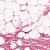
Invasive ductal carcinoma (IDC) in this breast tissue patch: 0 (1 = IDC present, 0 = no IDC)